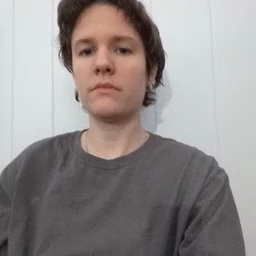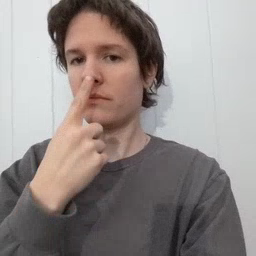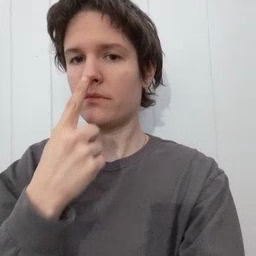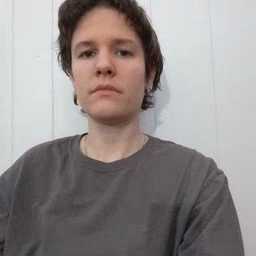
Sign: nose